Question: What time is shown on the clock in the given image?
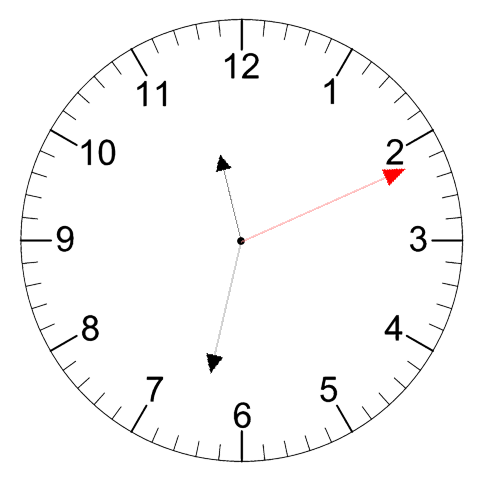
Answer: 11:32:11